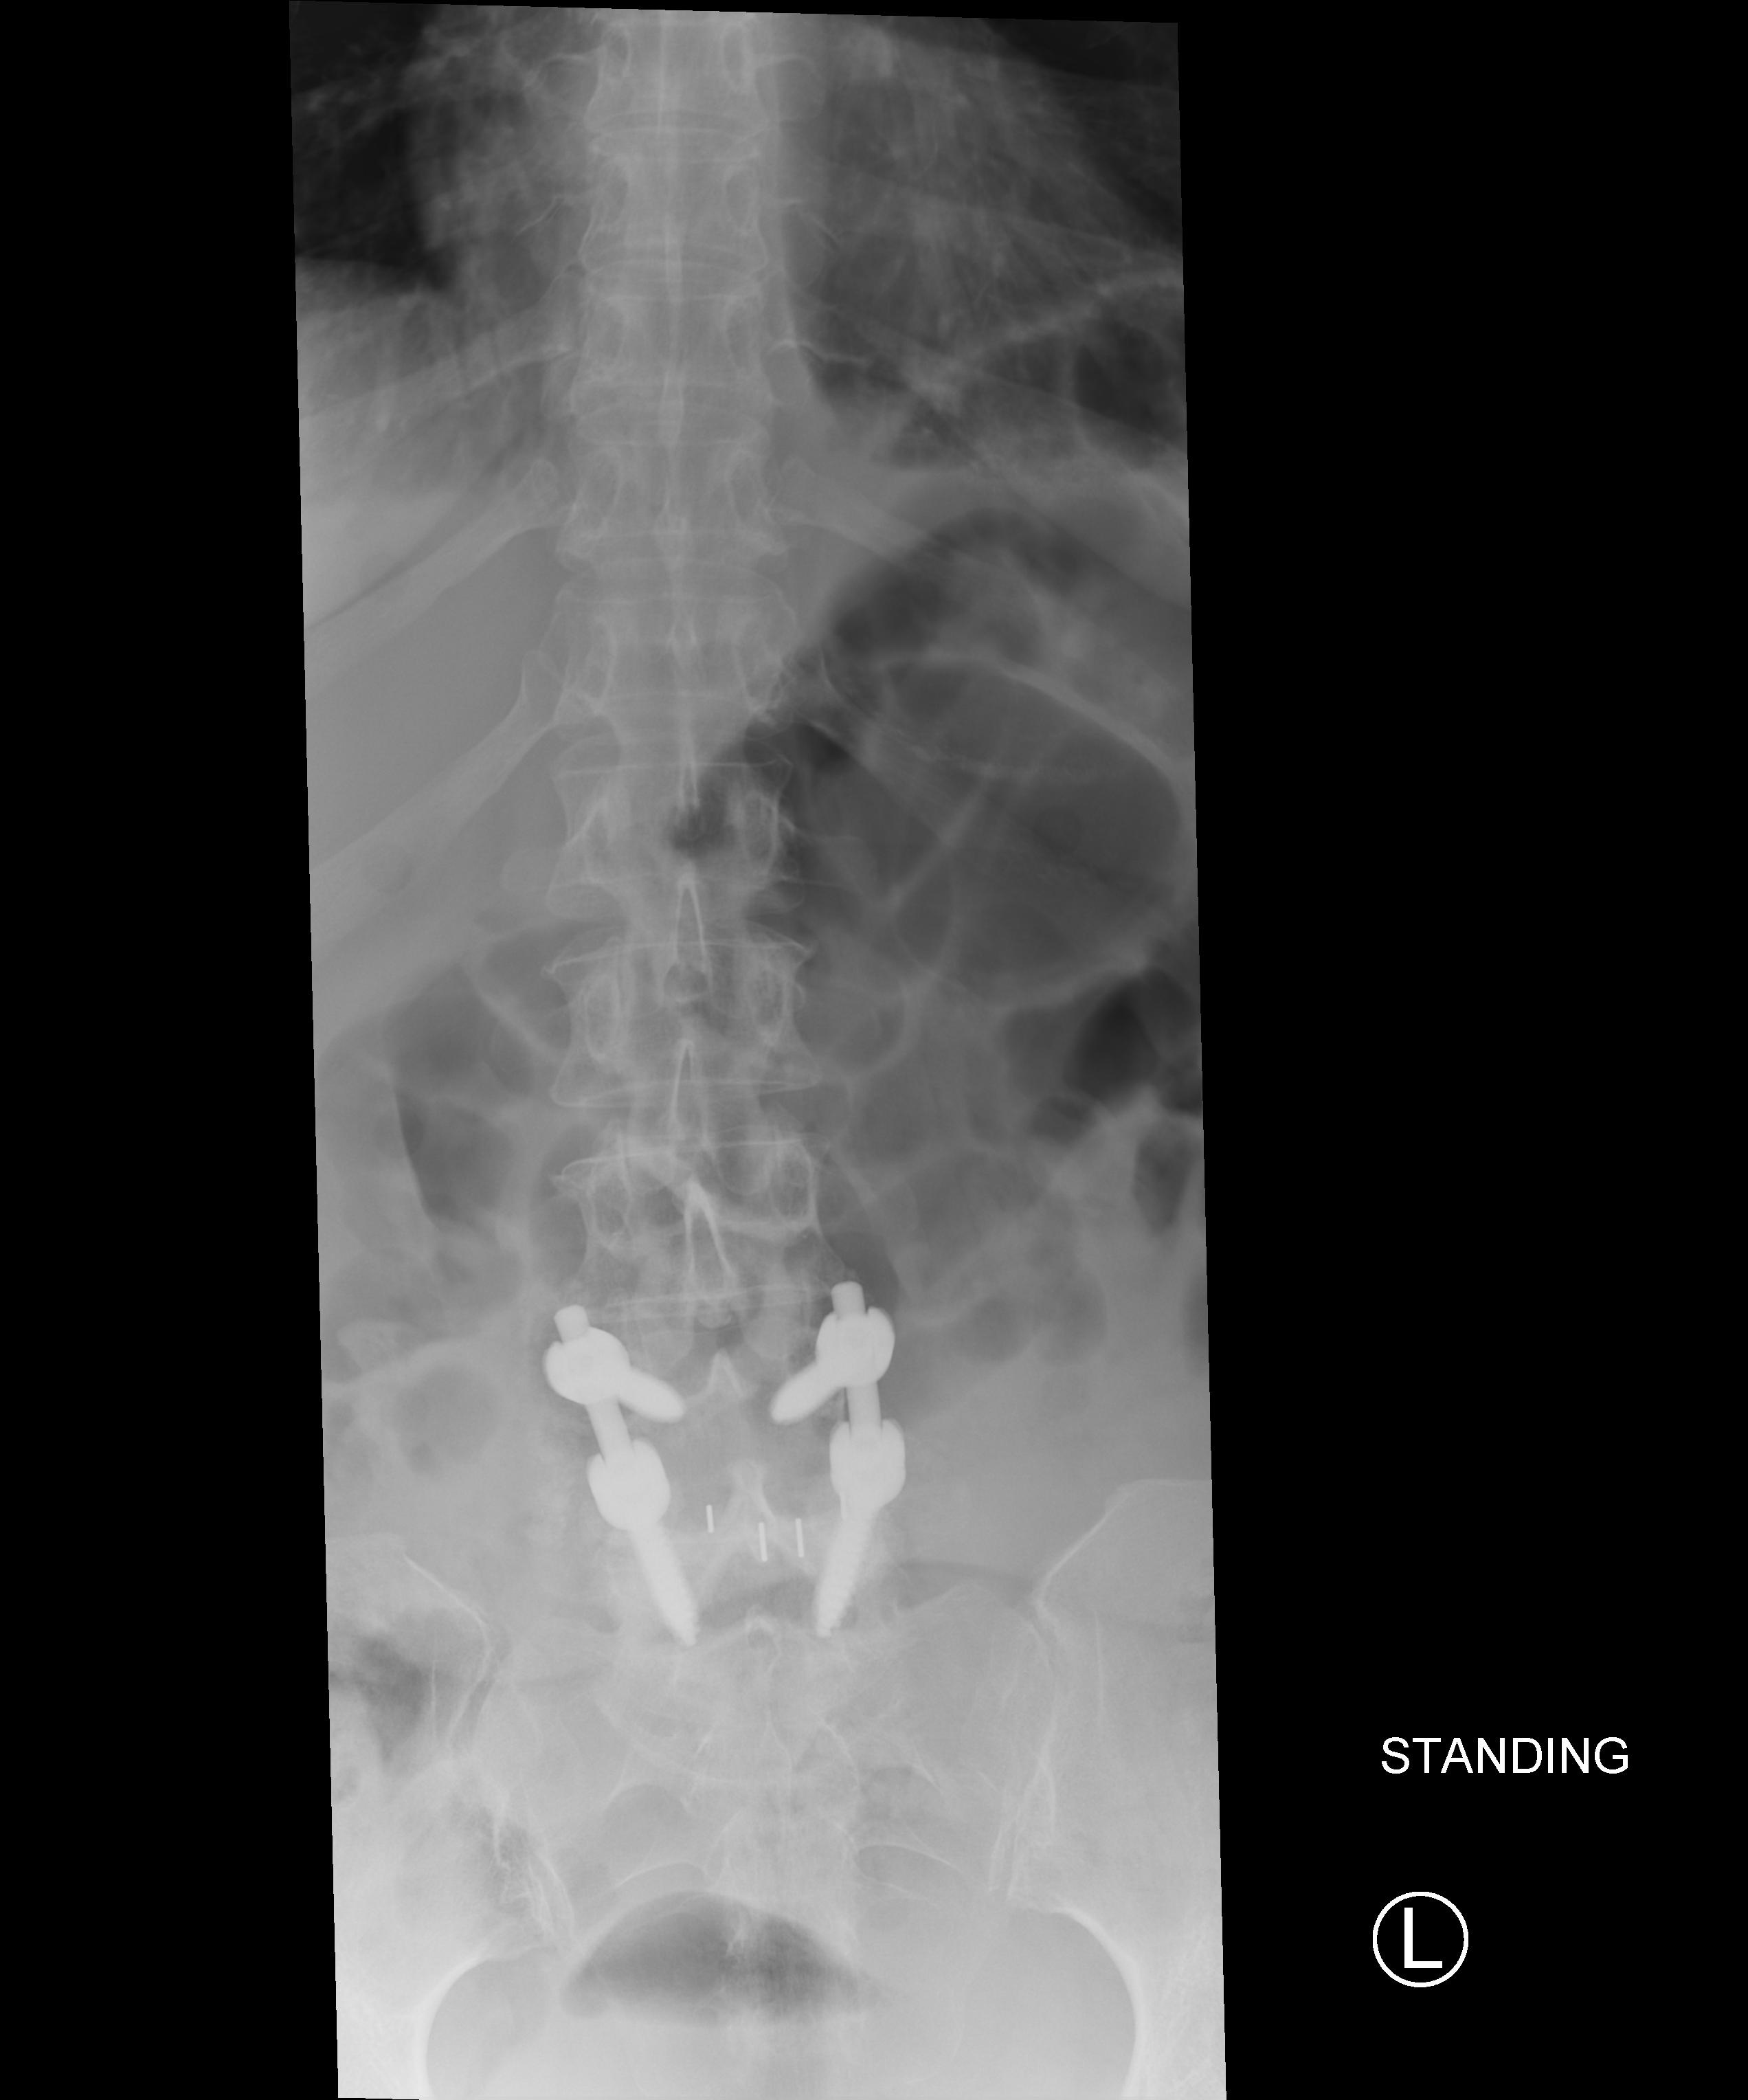
View: AP
Implant manufacturer: Depuy expedium (Synthes)